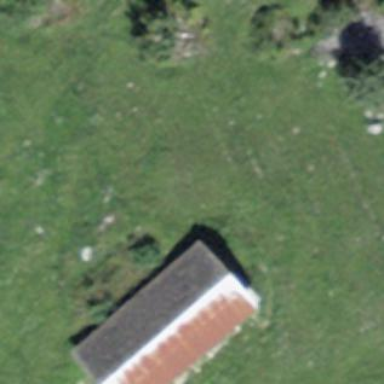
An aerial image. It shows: Farm auxiliary building.